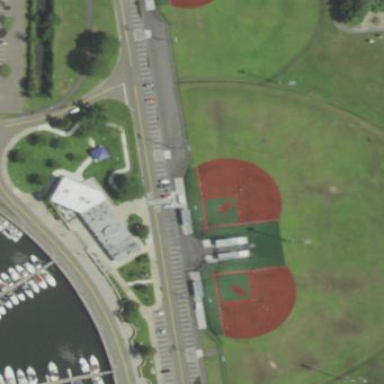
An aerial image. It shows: Baseball pitch for leisure and sports activities.